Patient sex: F
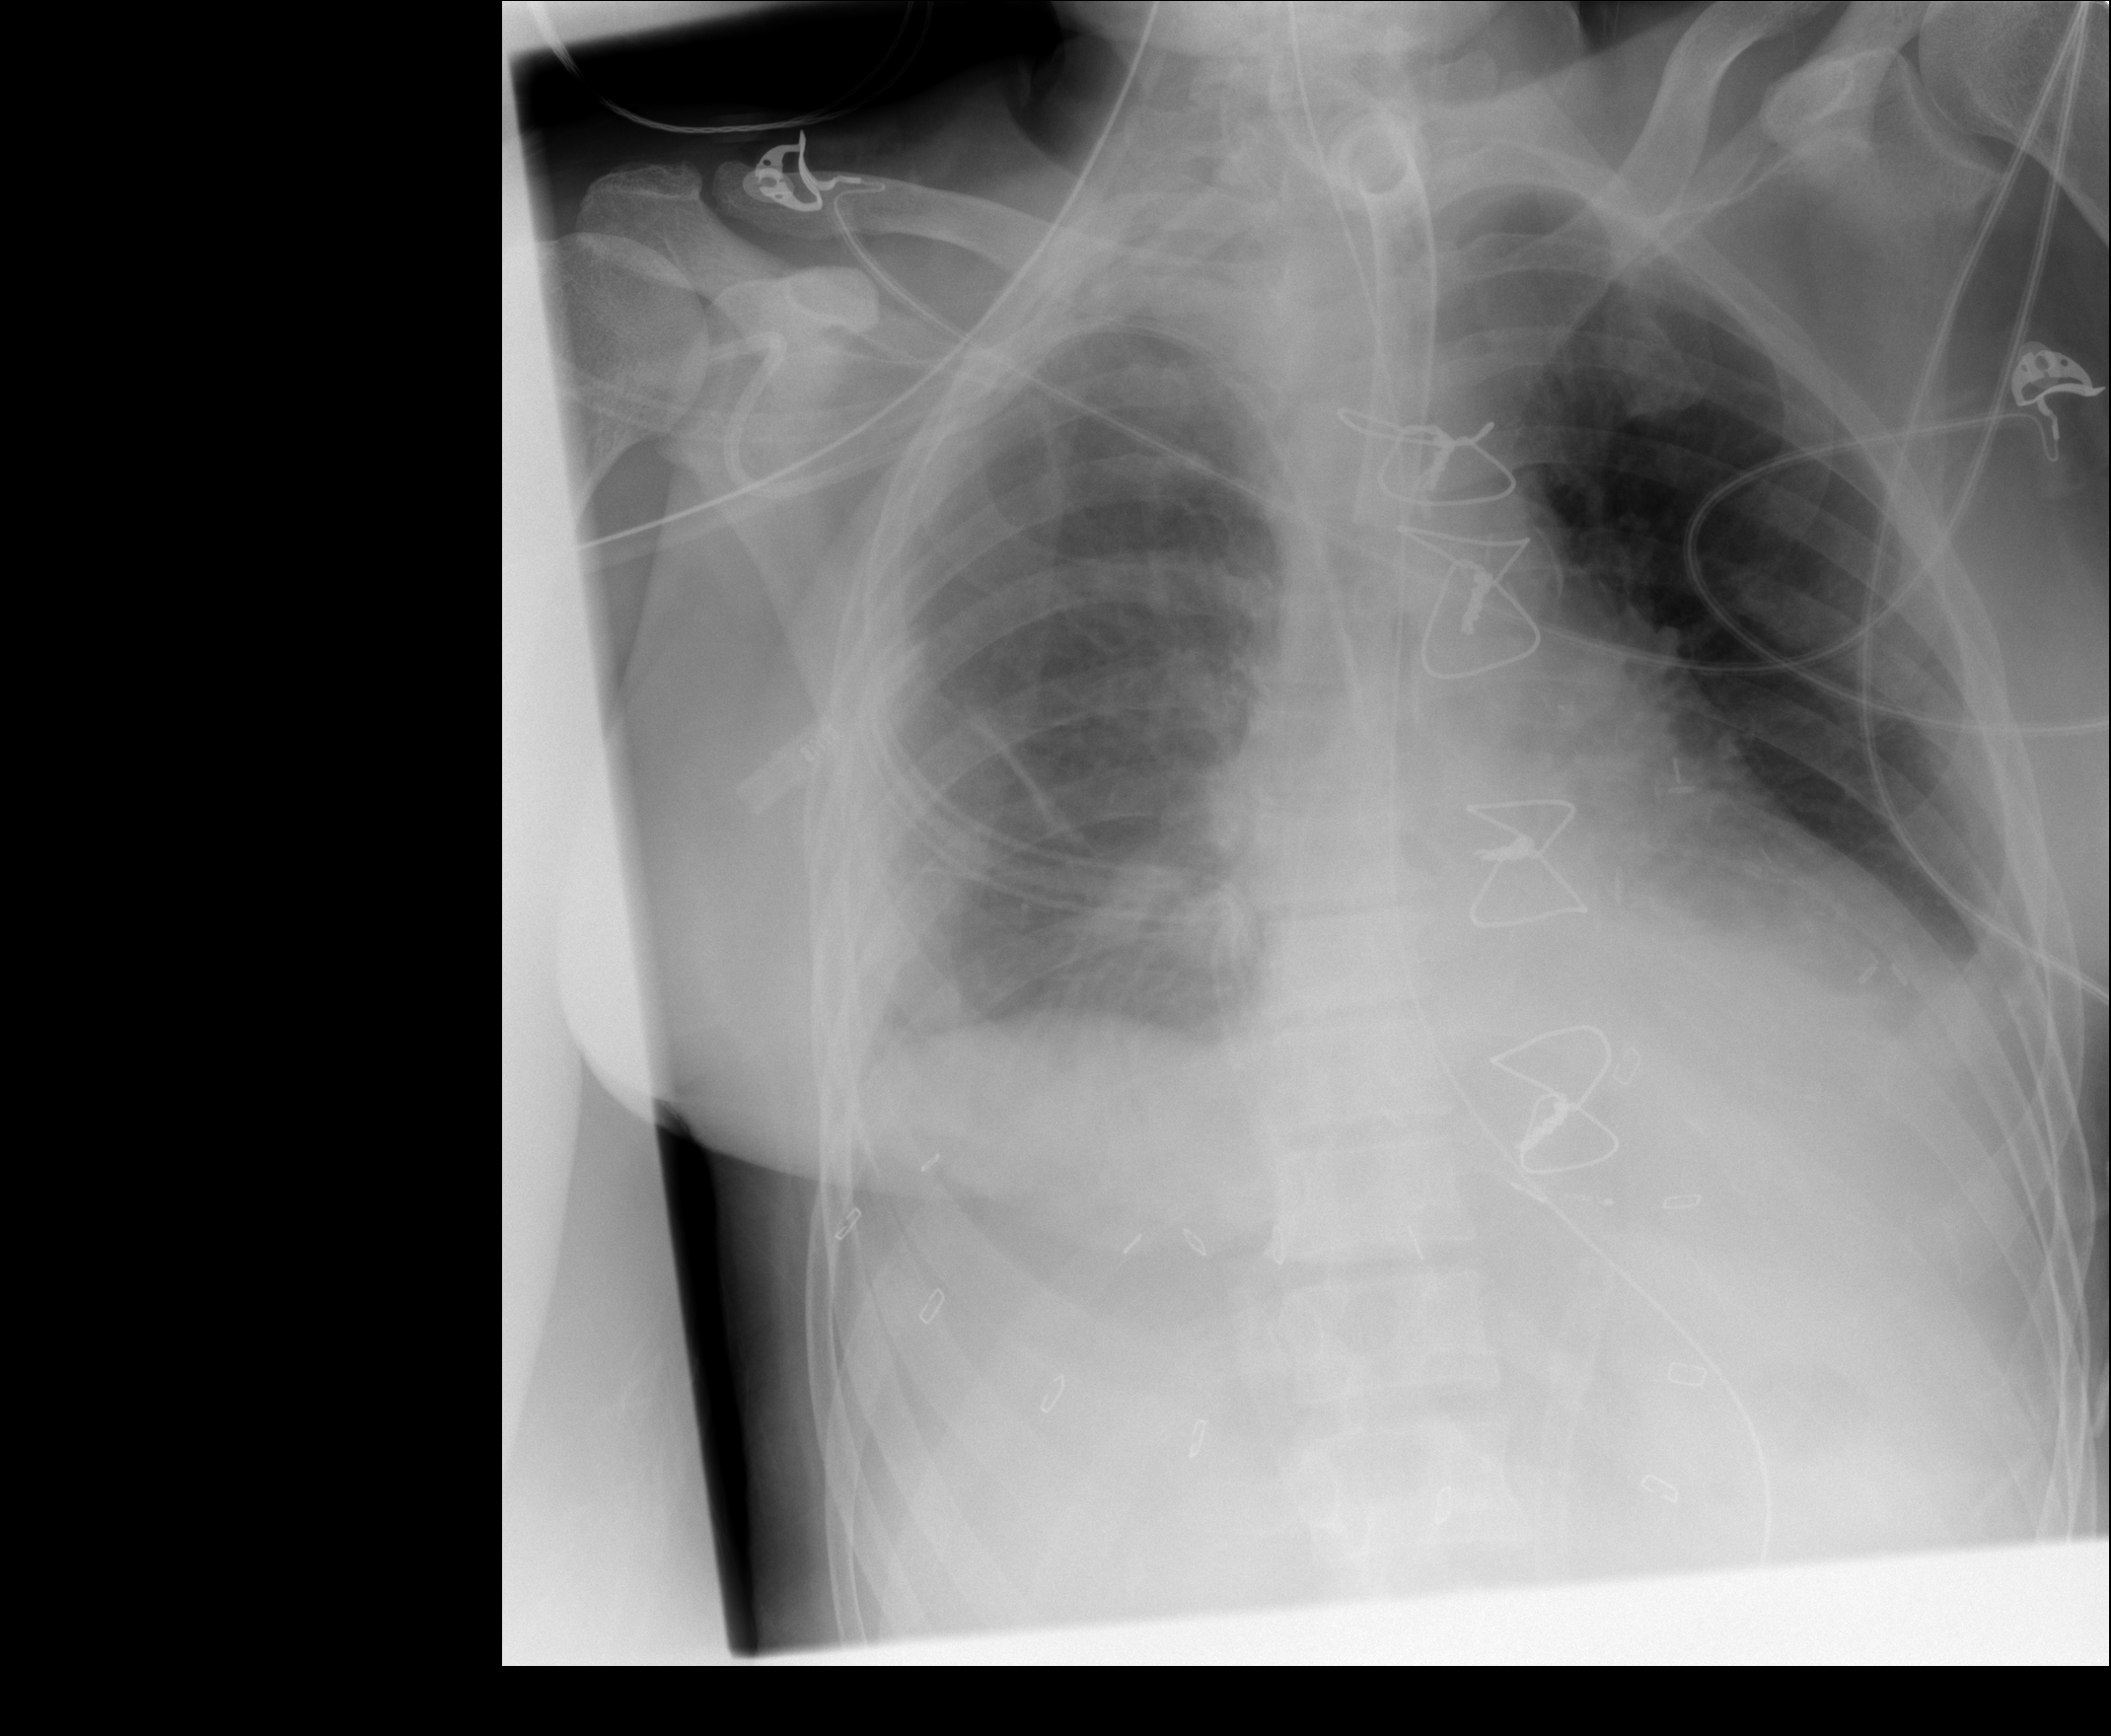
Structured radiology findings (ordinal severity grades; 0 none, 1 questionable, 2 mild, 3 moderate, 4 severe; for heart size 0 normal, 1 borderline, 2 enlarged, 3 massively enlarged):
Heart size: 2
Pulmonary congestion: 2
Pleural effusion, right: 3
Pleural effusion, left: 2
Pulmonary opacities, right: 2
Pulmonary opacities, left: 0
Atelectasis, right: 3
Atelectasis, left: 2